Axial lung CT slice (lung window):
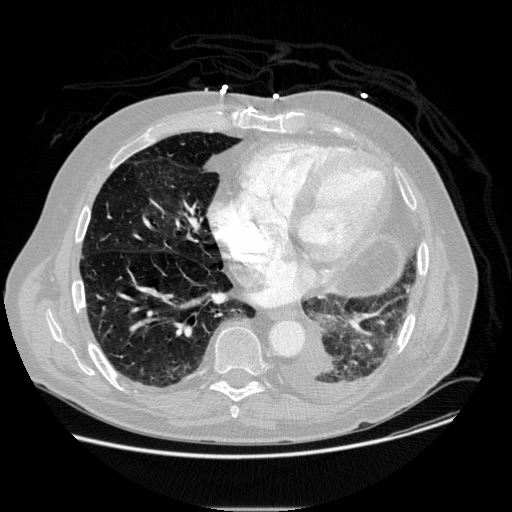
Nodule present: no